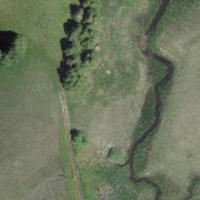
EUNIS habitat code: 16
Species observed at this site:
Galium boreale